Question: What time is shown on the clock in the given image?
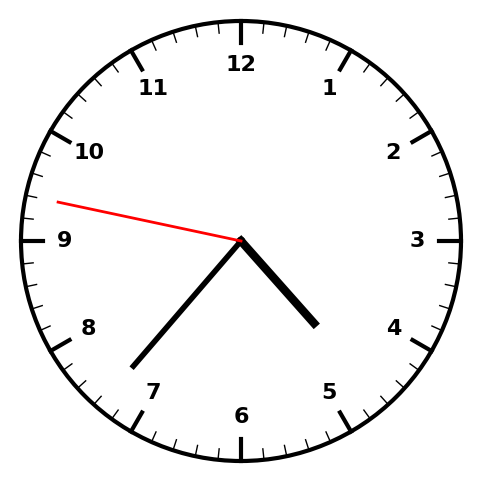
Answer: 04:36:47